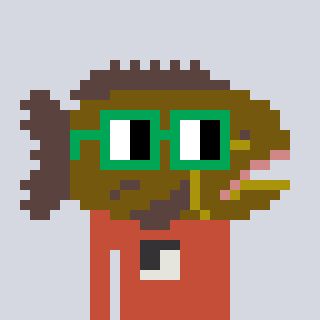
a pixel art character with square green glasses, a grouper-shaped head and a rust-colored body on a cool background